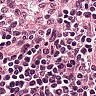
Metastatic tissue present: no